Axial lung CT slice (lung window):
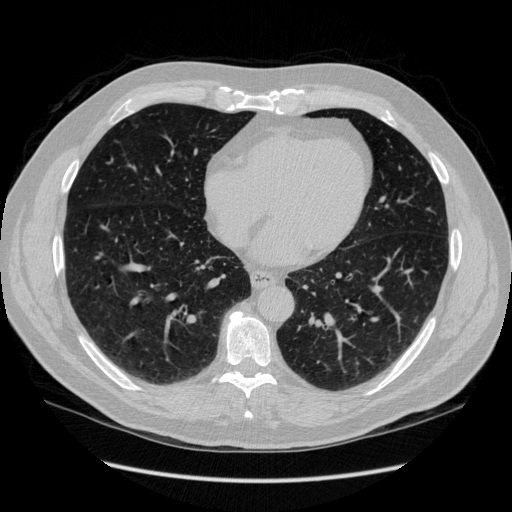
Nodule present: no